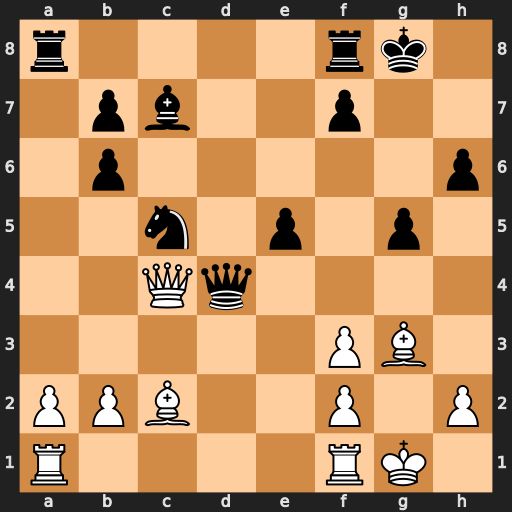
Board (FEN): r4rk1/1pb2p2/1p5p/2n1p1p1/2Qq4/5PB1/PPB2P1P/R4RK1
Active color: w
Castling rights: -
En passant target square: -
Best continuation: Qxd4 exd4 Bxc7